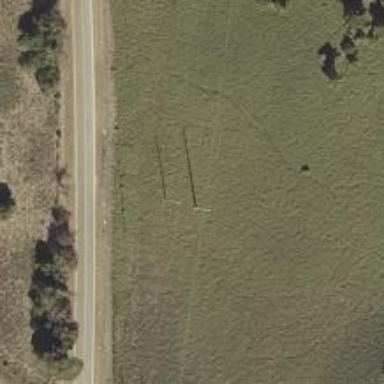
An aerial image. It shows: Power pole.